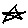
Label: star